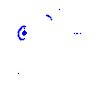
Particle: electron